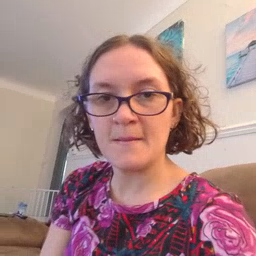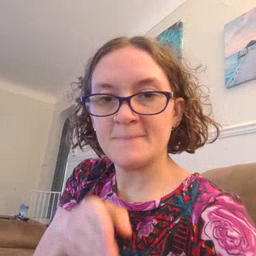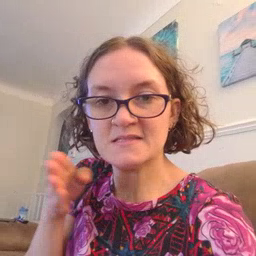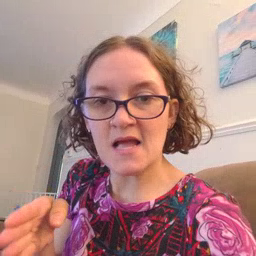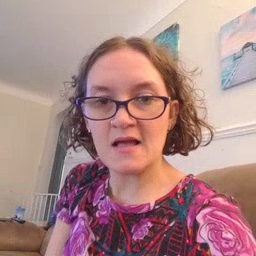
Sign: beside